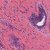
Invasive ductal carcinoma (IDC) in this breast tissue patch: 0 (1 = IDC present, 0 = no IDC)